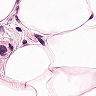
Metastatic tissue present: yes